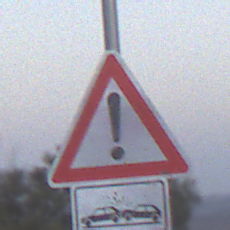
Verkehrszeichen: Gefahrenstelle
Zusatzzeichen unten: Entfernungsangaben2
Umgebung: Outdoor, Suburban
Tageszeit: SunriseSunset
Wetter: Clear
Licht: Natural
Jahreszeit: NotSpecified
Kontrast: LowContrast